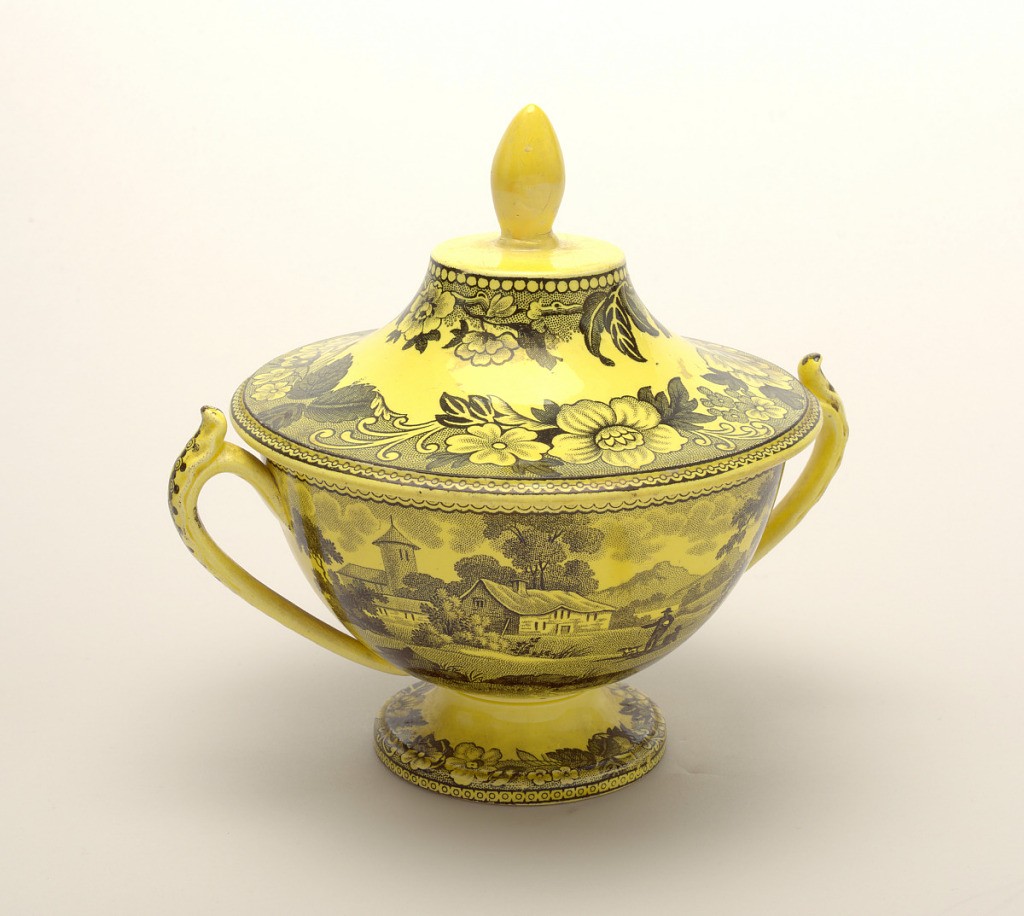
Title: Bowl with cover
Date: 18th–mid-19th century
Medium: Glazed earthenare, transfer printed decoration
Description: Pedestal bowl with two strap handles; shallow, bell-shaped lid with ovoid finial; circular under-plate; all having yellow ground with black transfer decoration, bowl showing house in landscape; floral decoration on foot and lid.